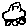
Label: car